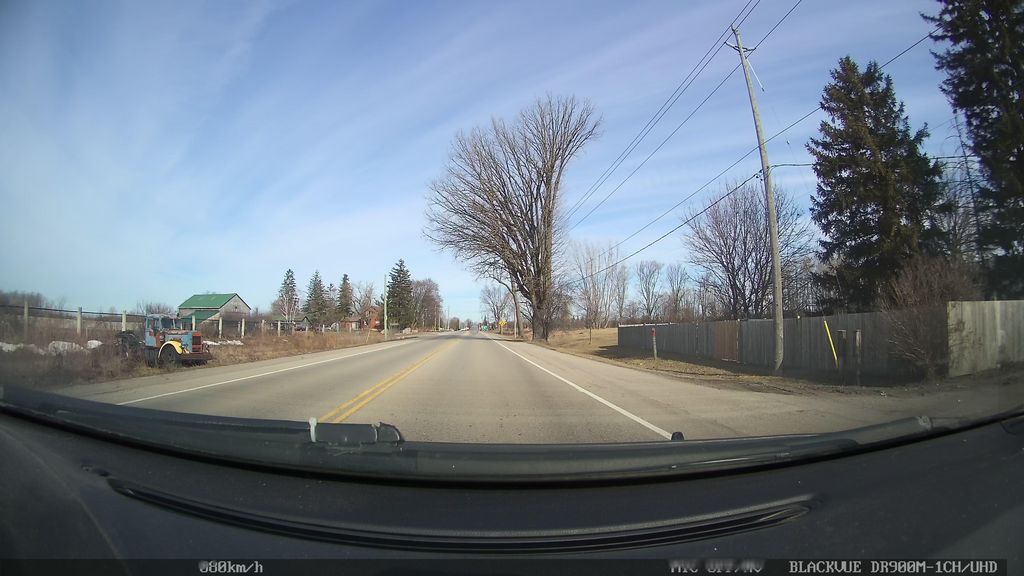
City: kitchener-waterloo